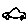
Label: car